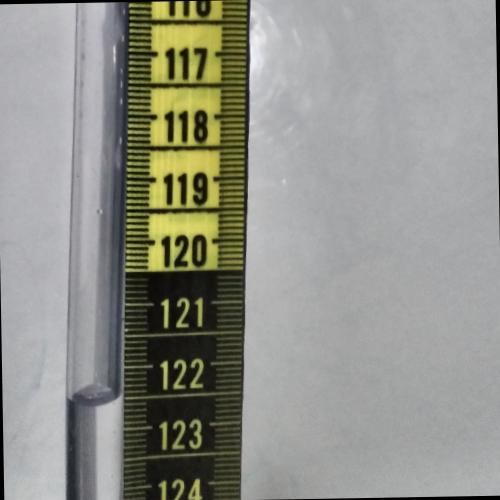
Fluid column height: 122.5 cm